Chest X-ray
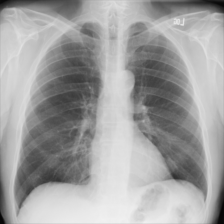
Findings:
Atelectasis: negative
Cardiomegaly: negative
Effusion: negative
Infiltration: negative
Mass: negative
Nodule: negative
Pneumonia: negative
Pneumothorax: negative
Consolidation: negative
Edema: negative
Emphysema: negative
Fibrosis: negative
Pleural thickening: negative
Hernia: negative